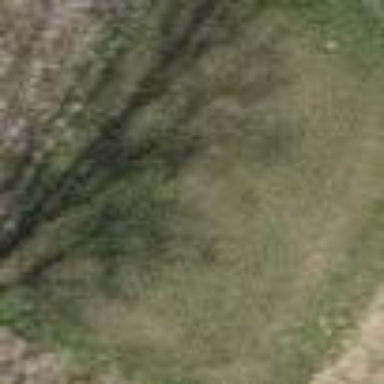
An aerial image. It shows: Grassy area designated as golf tee.